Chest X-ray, AP view. Patient: 59 years old, sex M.
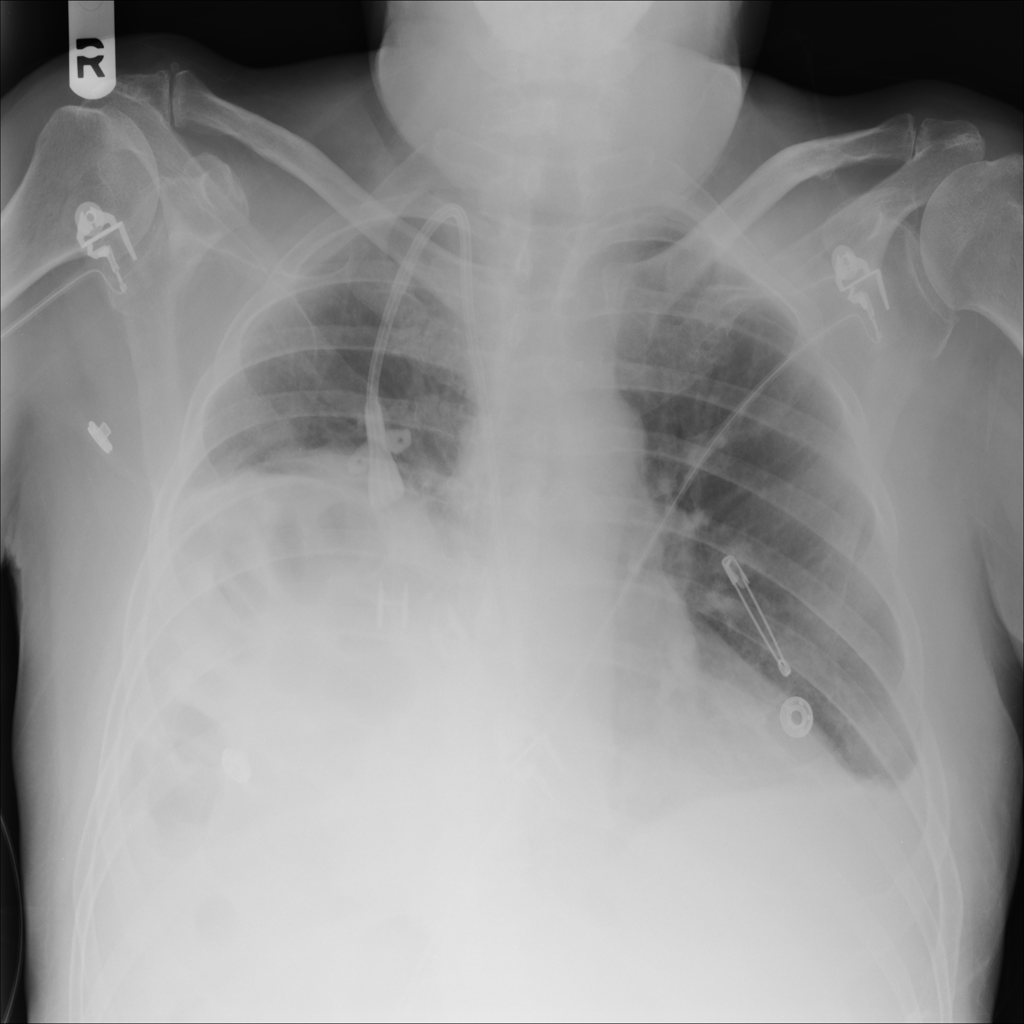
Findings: Effusion